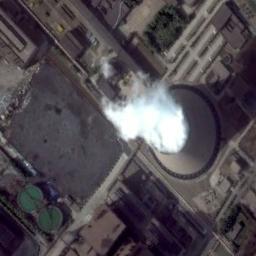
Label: thermal_power_station